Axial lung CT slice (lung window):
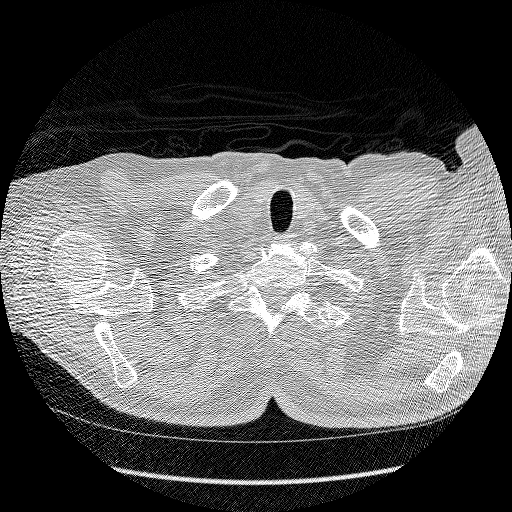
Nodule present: no